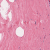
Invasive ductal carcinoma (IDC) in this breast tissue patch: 0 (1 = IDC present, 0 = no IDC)